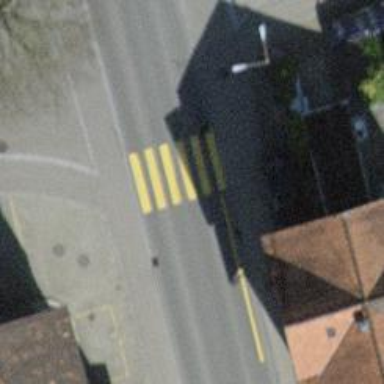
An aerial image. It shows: Uncontrolled road crossing.